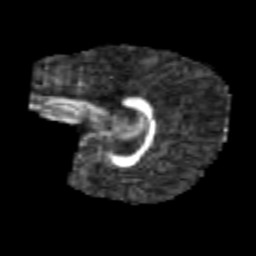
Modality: FA
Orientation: sagittal
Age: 6
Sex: female
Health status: healthy